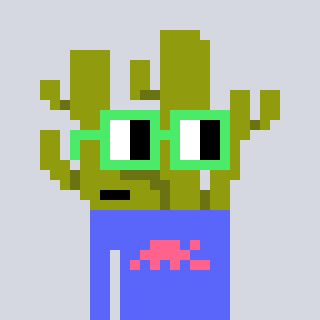
a pixel art character with square light green glasses, a cactus-shaped head and a purple-colored body on a cool background